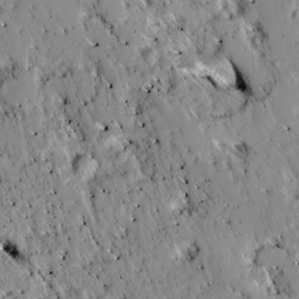
Label: non_frost